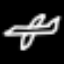
Label: airplane